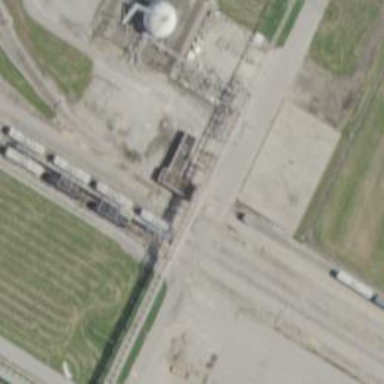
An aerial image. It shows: Rail spur service.